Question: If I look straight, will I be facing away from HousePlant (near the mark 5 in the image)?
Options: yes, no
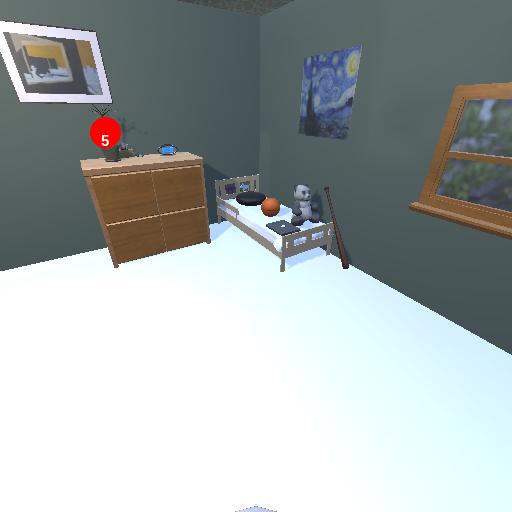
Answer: yes